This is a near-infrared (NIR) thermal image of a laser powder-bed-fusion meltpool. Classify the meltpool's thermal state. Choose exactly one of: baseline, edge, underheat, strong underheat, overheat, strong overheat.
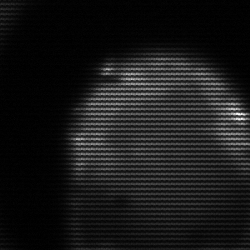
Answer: edge